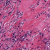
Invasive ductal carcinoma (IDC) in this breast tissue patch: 1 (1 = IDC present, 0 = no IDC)